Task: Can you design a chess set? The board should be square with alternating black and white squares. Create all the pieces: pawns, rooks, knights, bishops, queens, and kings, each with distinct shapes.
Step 871:
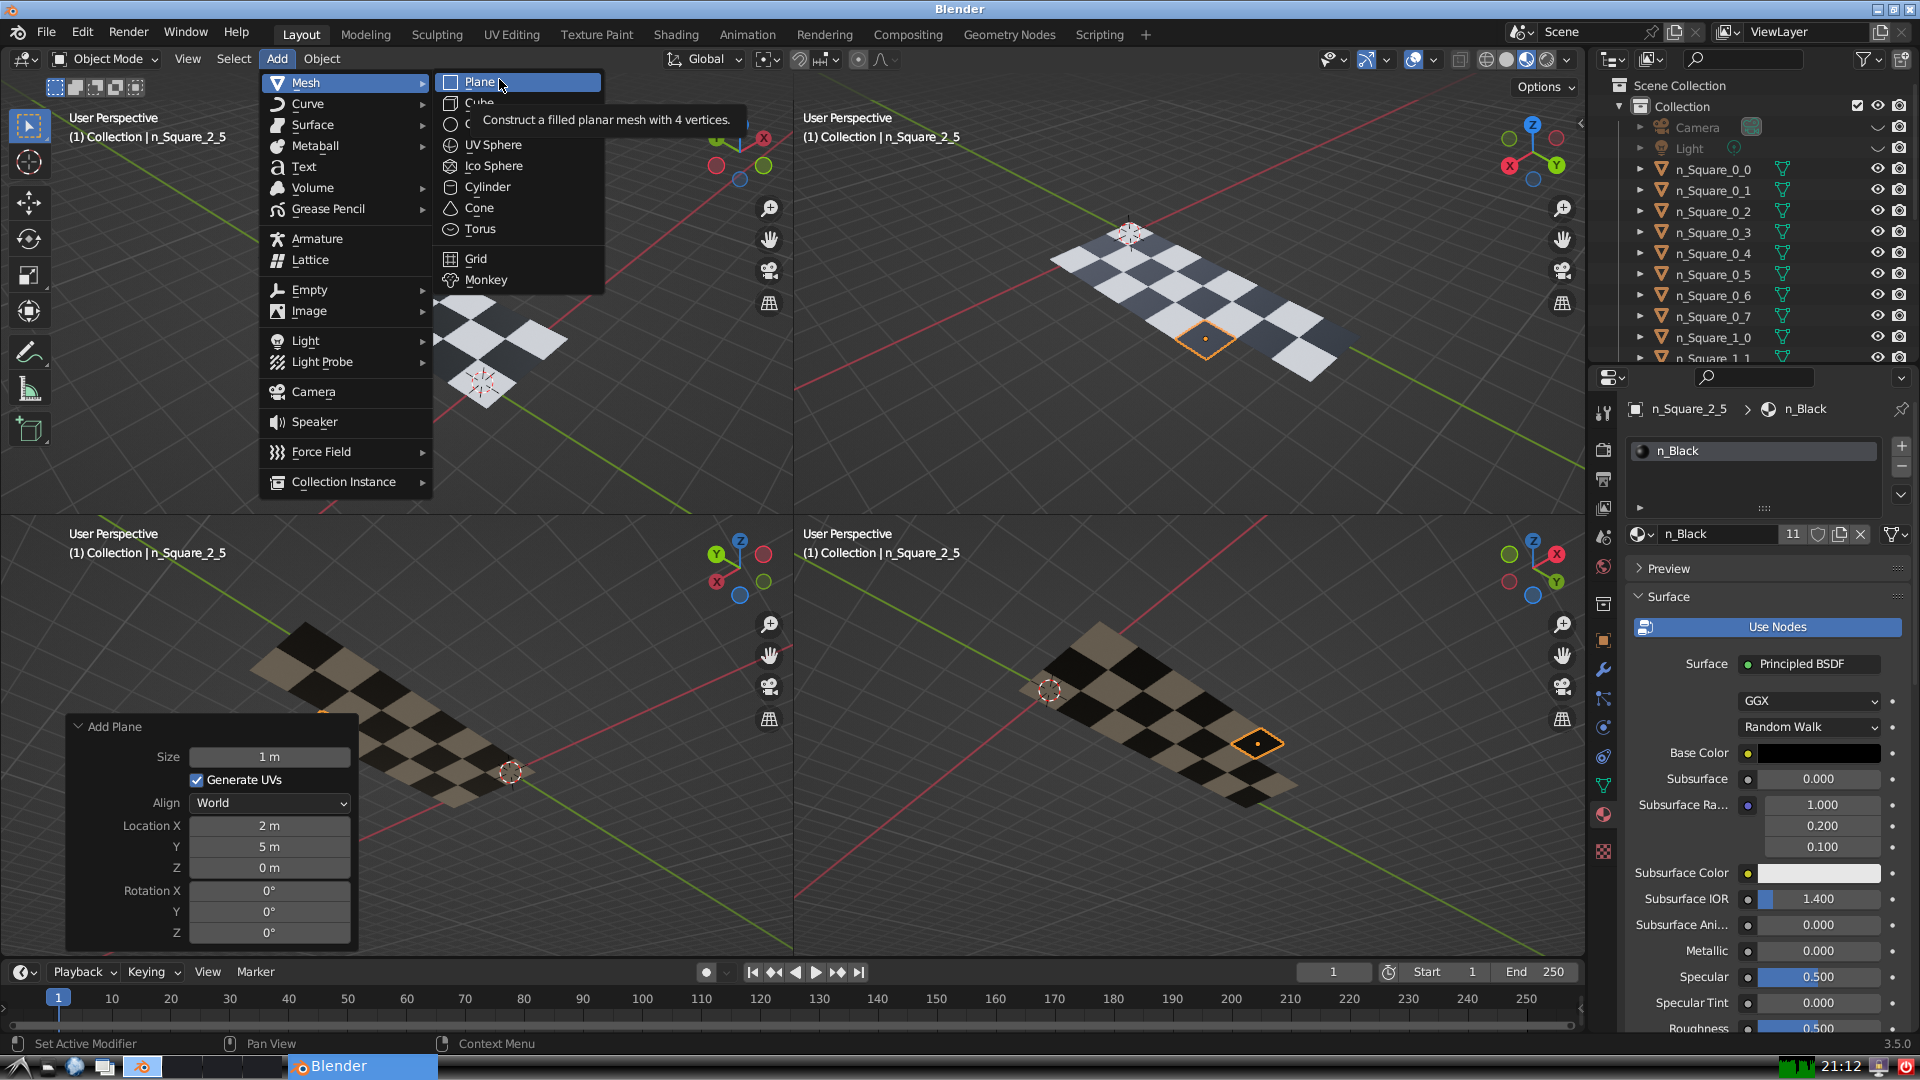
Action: click: no